Interaction volume radius: 5 \u00c5
Interaction volume height: 10 \u00c5
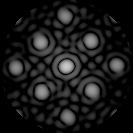
Disorder parameter: 0.1926